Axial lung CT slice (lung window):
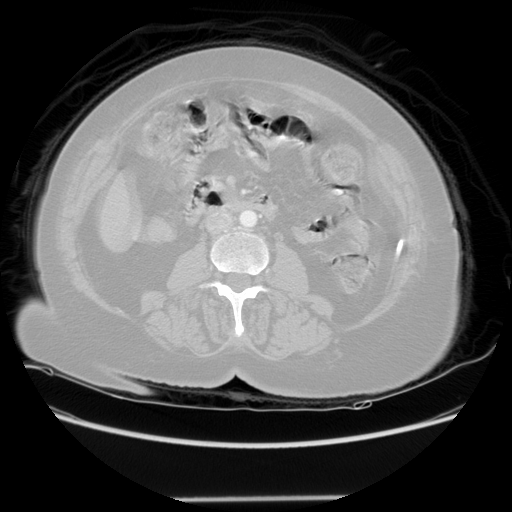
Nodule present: no